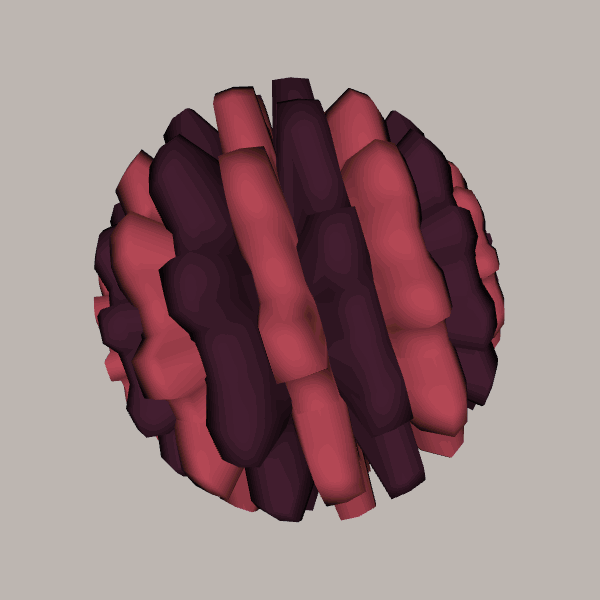
Background: light